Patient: sex M, age 53
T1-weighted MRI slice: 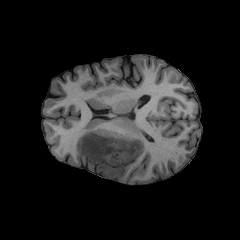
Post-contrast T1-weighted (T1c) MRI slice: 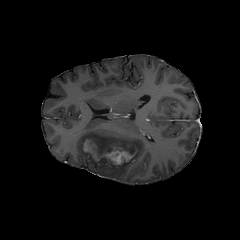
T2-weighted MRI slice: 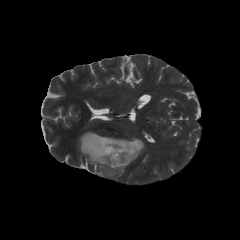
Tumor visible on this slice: yes
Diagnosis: Astrocytoma, IDH-mutant
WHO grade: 4